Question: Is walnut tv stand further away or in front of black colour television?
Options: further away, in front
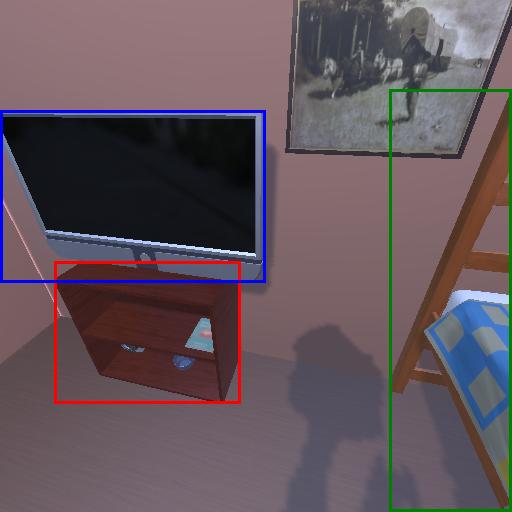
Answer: further away